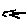
Label: zigzag